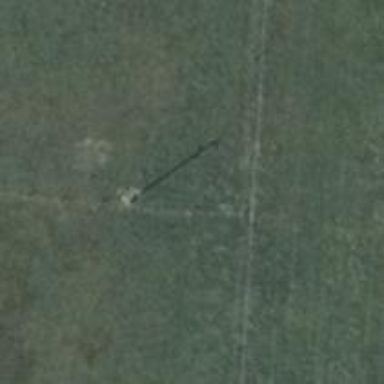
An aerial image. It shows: Power pole.